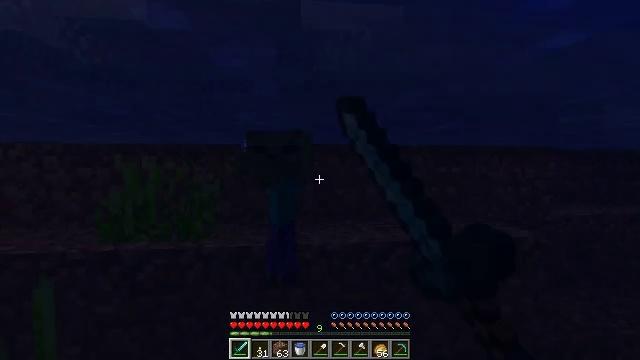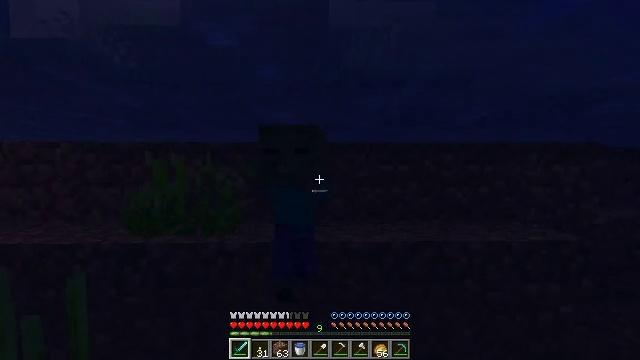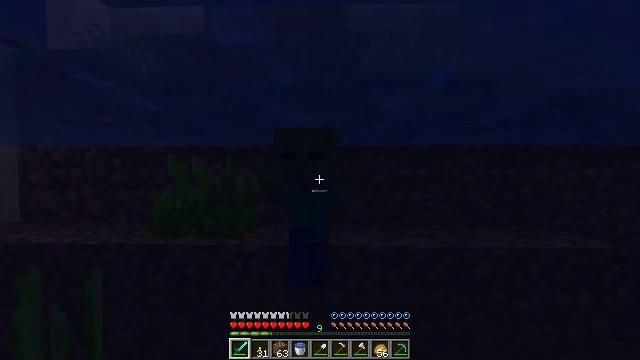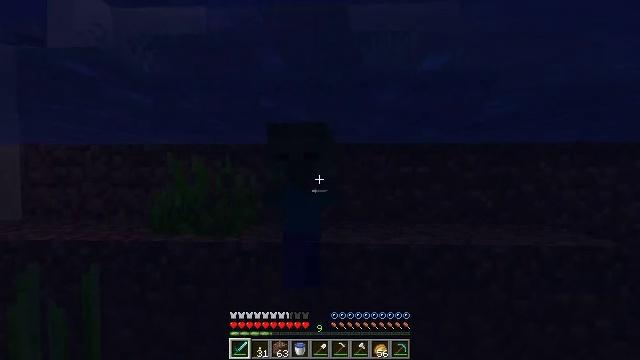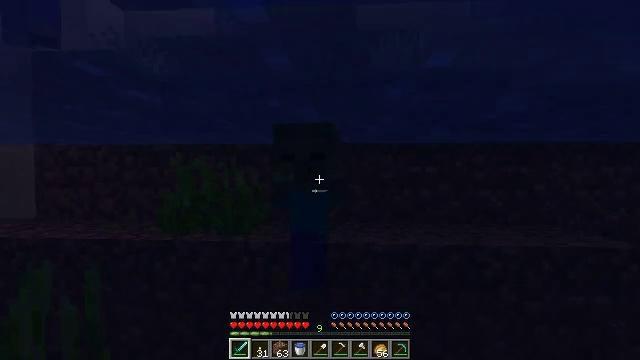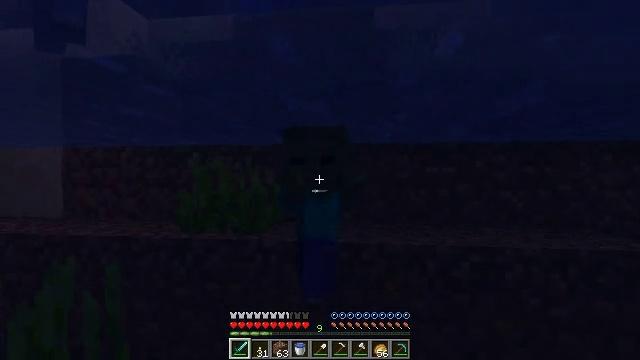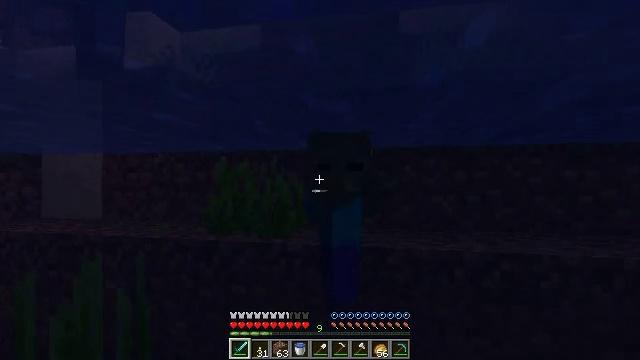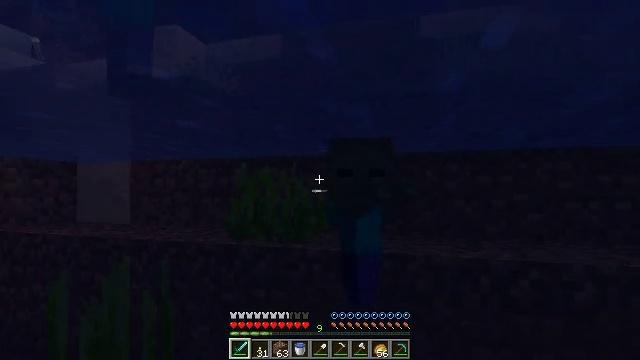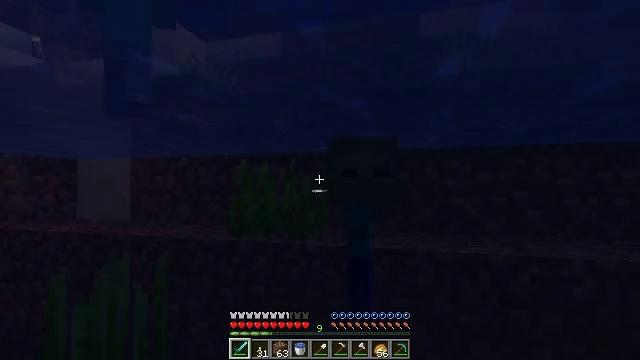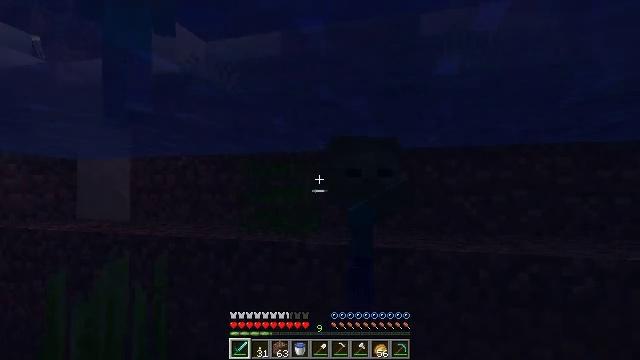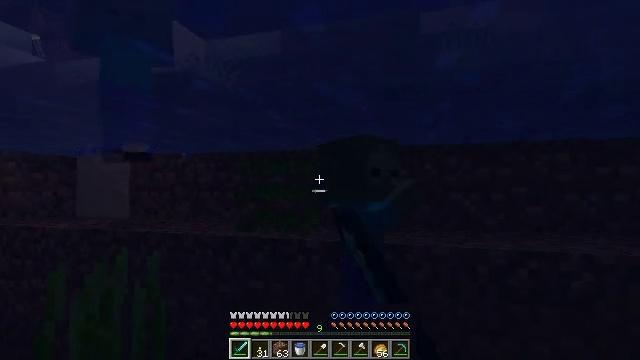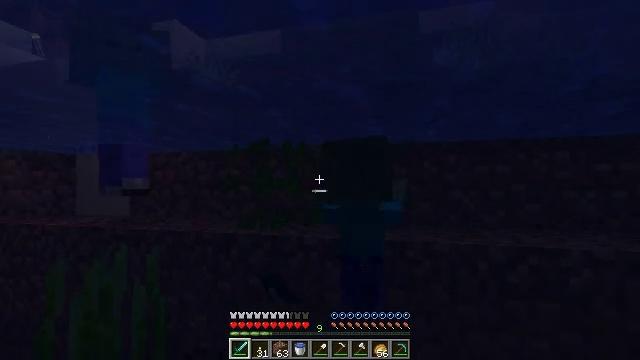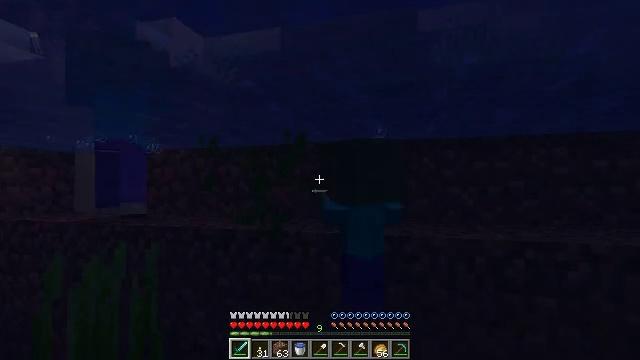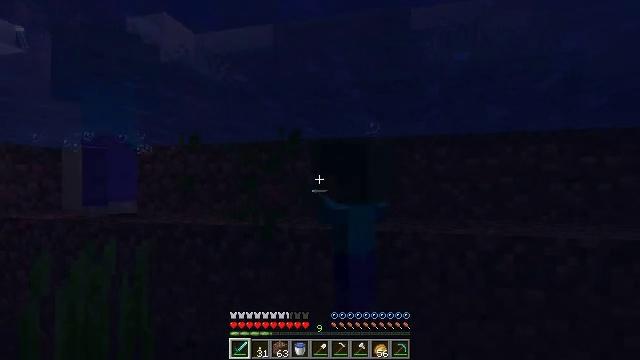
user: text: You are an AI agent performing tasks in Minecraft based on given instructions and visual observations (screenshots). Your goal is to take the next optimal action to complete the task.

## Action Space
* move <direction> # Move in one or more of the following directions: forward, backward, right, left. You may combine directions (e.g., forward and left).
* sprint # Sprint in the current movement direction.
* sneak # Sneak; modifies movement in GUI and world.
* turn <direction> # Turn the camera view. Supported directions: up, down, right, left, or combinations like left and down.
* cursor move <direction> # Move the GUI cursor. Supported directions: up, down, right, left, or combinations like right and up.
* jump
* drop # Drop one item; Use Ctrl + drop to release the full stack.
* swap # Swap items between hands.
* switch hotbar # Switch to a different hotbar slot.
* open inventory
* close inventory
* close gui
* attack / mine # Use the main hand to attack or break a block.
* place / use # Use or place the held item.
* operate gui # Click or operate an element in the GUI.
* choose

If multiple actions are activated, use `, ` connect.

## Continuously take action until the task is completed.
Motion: motion action
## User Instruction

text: Collect seagrass by hand or tool.
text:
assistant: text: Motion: turn left
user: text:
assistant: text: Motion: turn left
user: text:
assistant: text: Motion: no_op
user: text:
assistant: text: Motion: turn left
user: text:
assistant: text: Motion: turn left
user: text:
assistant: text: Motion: turn left and up
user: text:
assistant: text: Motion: turn left and up
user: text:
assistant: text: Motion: no_op
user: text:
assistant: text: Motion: attack / mine
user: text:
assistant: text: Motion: attack / mine
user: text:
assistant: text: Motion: attack / mine
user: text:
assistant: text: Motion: no_op
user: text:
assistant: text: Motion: turn right
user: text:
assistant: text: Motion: no_op